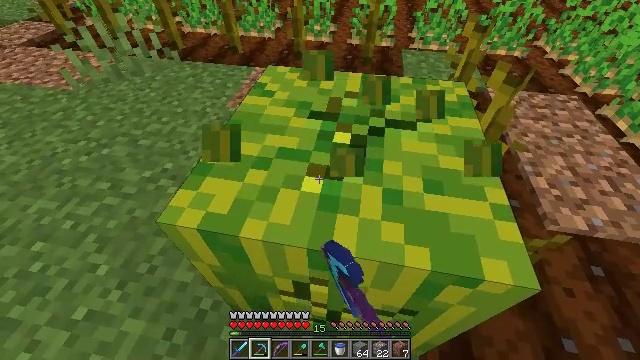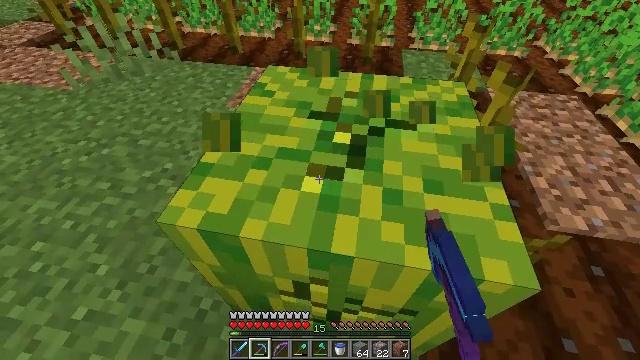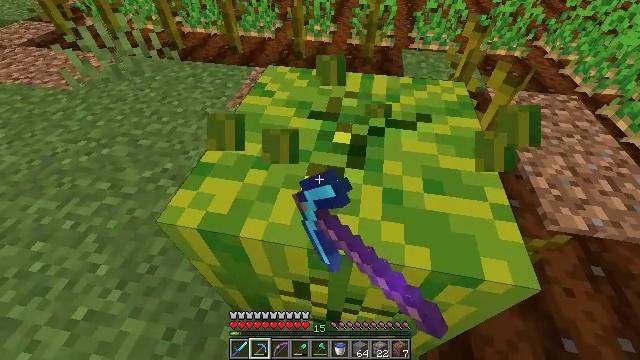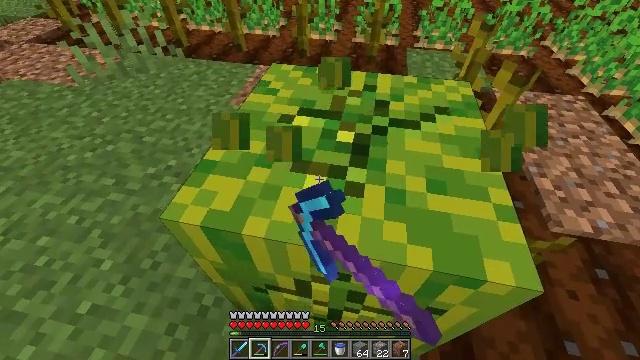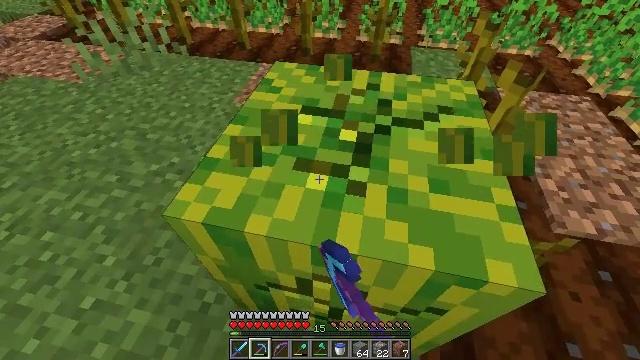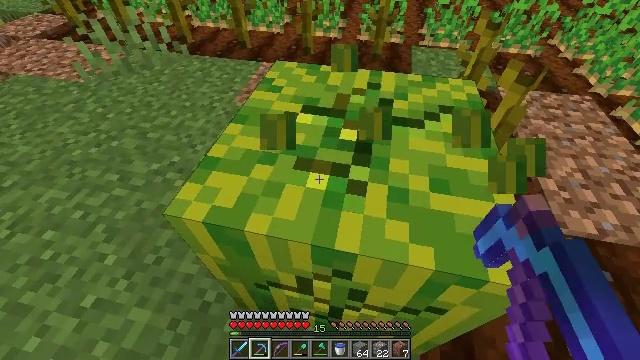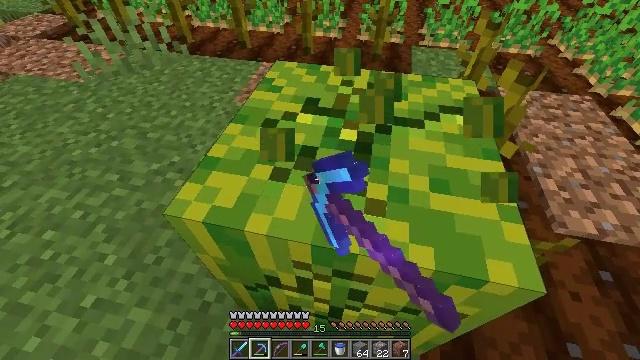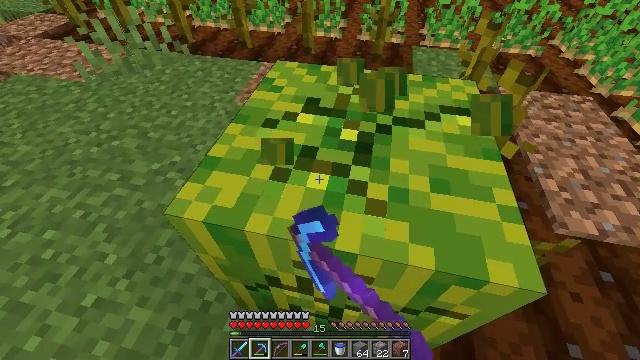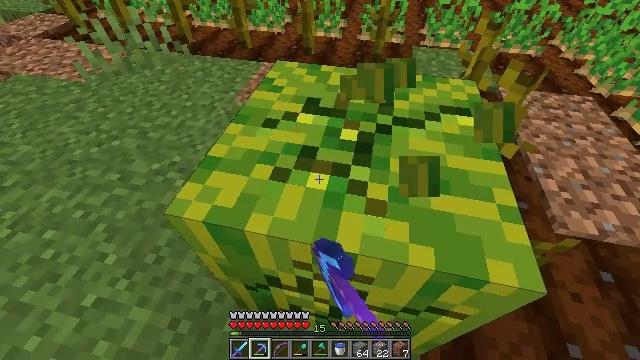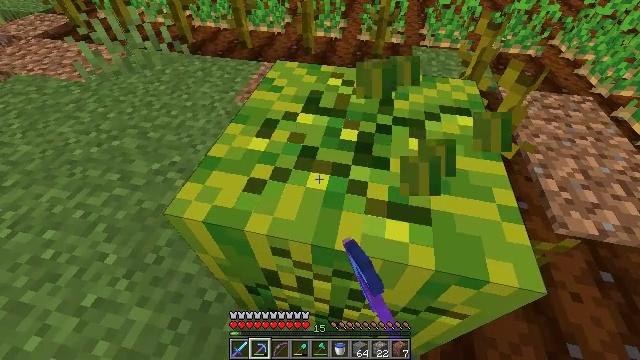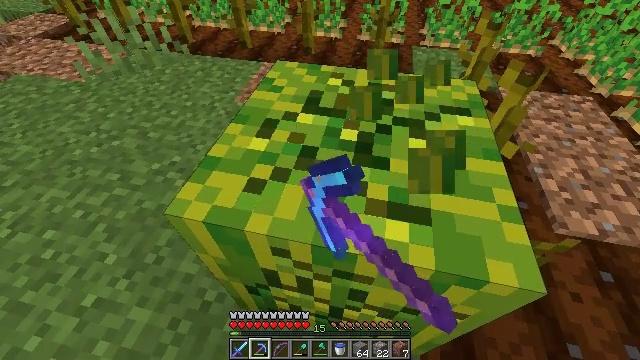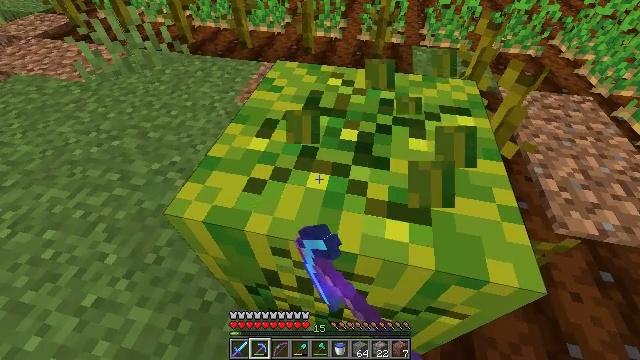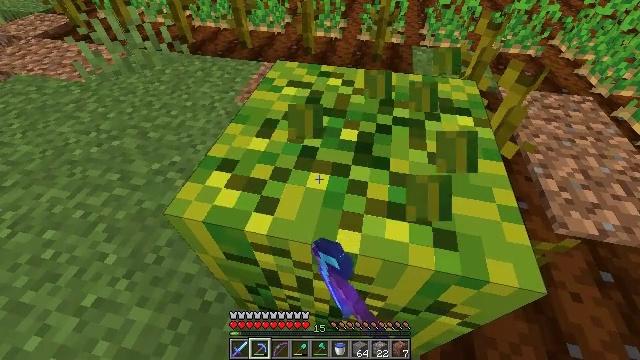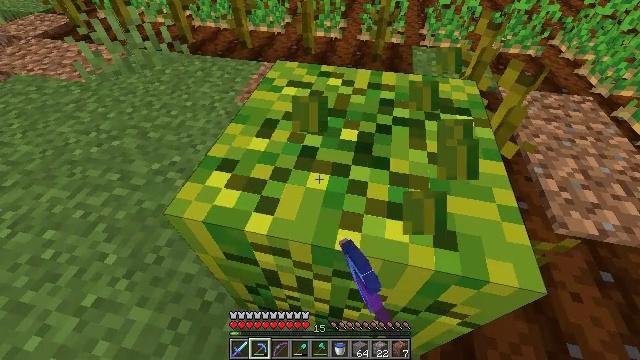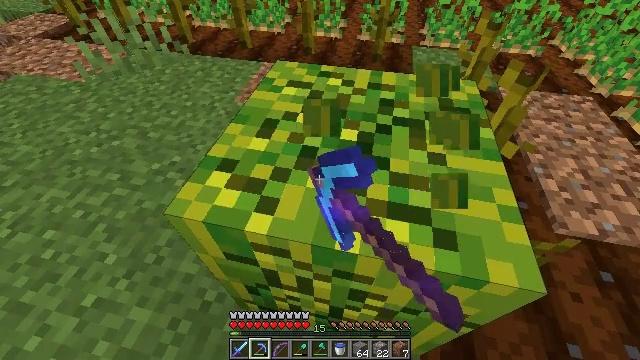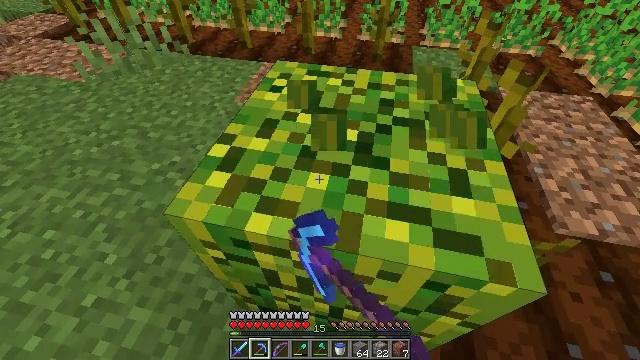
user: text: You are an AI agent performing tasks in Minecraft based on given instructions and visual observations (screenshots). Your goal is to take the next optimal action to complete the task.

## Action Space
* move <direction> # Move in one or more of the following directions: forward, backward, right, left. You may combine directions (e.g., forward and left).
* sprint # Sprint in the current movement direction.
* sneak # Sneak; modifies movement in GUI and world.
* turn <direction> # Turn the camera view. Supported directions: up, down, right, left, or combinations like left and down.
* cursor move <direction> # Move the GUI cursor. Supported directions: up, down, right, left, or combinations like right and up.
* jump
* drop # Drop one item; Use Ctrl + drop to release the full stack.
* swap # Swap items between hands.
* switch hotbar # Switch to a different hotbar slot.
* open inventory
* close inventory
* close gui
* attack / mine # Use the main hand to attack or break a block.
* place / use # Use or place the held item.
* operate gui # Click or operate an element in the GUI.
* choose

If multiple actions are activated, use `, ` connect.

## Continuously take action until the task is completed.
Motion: motion action
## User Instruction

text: Use right equipment to gather melon.
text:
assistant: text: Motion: attack / mine
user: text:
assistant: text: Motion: attack / mine
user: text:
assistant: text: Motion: attack / mine
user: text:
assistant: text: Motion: attack / mine
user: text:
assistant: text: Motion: attack / mine
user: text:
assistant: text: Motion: attack / mine
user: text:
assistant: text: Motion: attack / mine
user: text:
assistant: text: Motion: attack / mine
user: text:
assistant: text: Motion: attack / mine
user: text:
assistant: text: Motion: attack / mine
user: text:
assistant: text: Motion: attack / mine
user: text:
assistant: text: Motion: attack / mine
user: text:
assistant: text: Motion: attack / mine
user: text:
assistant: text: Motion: attack / mine
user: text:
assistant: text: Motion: attack / mine
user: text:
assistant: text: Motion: attack / mine
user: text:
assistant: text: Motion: attack / mine
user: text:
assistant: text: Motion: attack / mine
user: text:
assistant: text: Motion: attack / mine
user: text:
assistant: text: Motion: attack / mine
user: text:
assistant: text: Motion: attack / mine
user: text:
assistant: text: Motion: attack / mine
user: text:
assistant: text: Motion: no_op